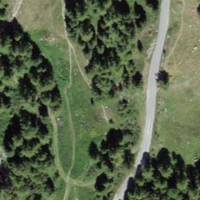
EUNIS habitat code: 43
Species observed at this site:
Caltha palustris